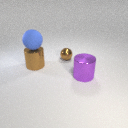
large brown metal cylinder behind large purple metal cylinder